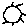
Label: sun